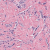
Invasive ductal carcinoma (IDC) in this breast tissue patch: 1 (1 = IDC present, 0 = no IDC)